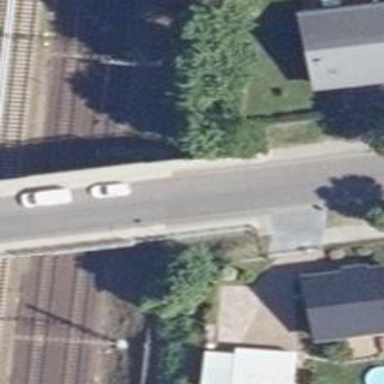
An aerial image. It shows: Residential road with asphalt surface. There are sidewalks on both sides of the road.